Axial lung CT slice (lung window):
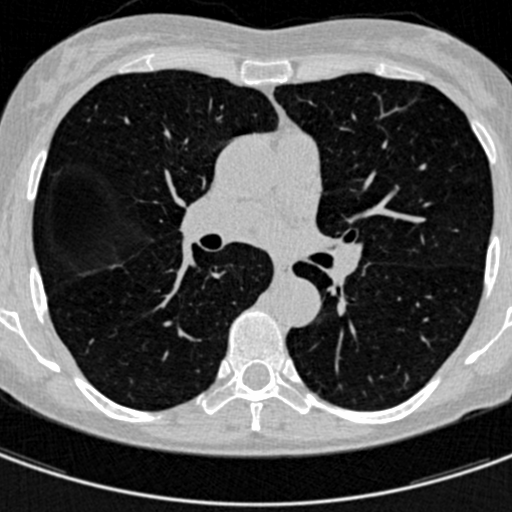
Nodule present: no